Here is the time-frequency (STFT) view of a rotor kit's vibration measurement. Determine the machine's mechanical condition. Answer with exactly one of: normal, misalignment, unbalance, looseness.
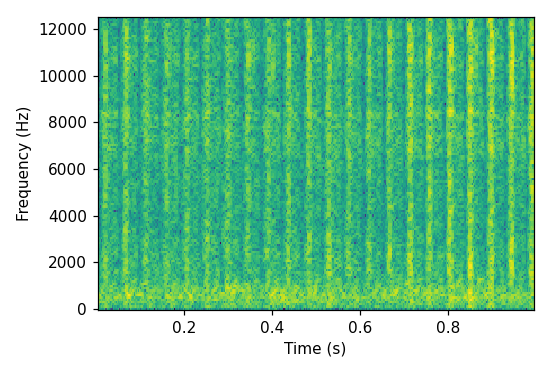
Answer: looseness